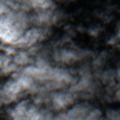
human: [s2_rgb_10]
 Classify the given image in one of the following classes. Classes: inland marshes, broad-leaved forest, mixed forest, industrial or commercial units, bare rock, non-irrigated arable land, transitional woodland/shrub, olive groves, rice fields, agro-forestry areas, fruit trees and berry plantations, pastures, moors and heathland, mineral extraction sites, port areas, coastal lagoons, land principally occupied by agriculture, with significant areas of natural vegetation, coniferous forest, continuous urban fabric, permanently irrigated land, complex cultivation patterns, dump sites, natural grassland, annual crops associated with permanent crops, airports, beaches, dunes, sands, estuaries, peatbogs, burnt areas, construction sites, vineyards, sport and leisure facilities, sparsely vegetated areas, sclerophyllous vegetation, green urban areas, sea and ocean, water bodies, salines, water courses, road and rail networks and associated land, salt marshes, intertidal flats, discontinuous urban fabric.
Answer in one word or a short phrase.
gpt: sea and ocean